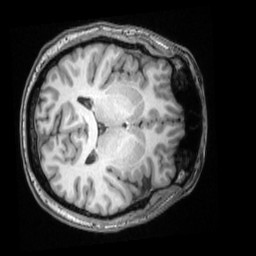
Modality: T1w
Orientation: axial
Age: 37
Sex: male
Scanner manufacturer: siemens
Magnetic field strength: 3 T
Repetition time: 2 s
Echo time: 0.00339 s